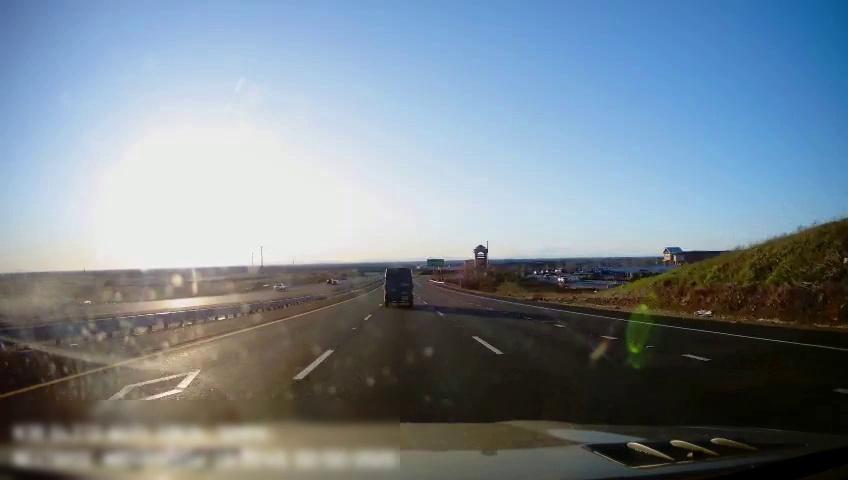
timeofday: Day
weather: Sunny
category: Drivable Space
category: Drivable Space
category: Vehicles | Truck
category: Vehicles | Truck
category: Lanes | Current Lane
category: Lanes | Current Lane
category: Lanes | Alternate Lane
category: Lanes | Alternate Lane
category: Lanes | Alternate Lane
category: Traffic | Signs